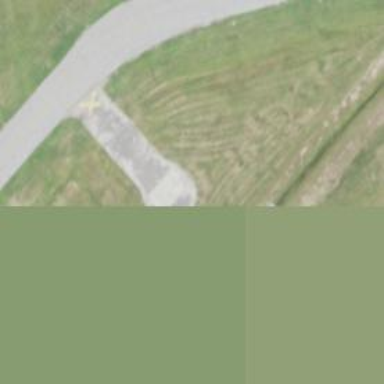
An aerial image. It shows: View of taxiway at the airport.